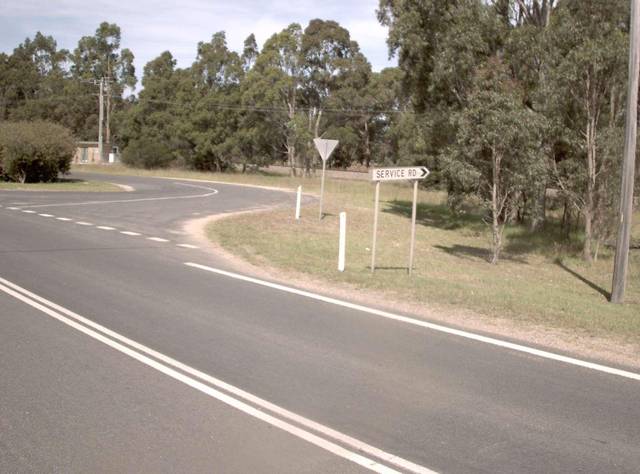
Region: Australia
Coordinates: -37.842, 147.591